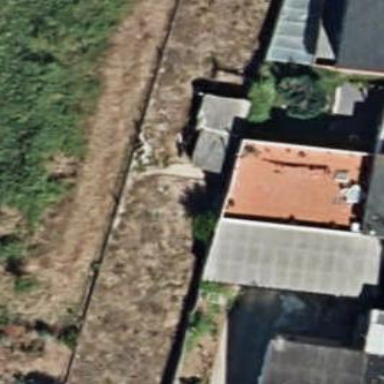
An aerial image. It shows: Garage.